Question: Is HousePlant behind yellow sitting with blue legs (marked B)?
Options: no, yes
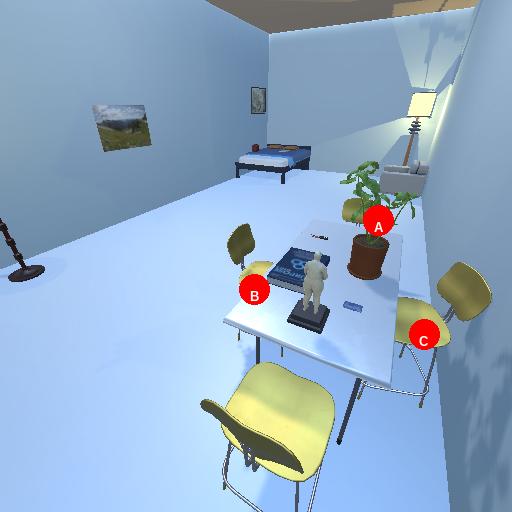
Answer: no